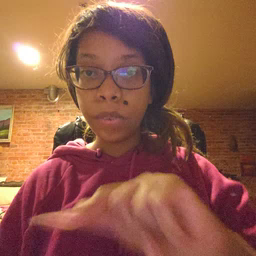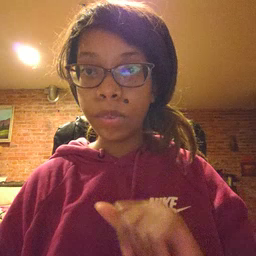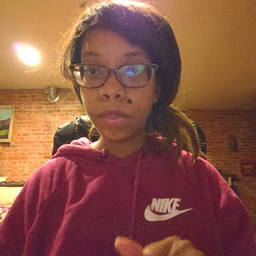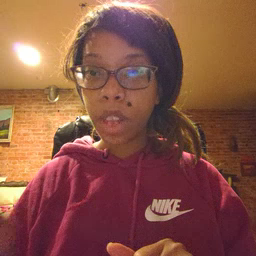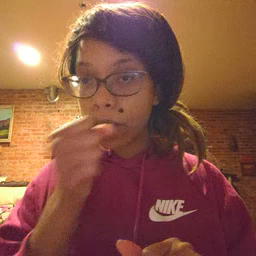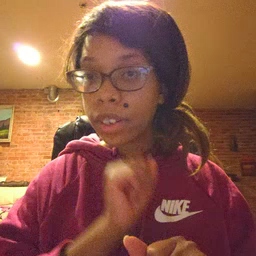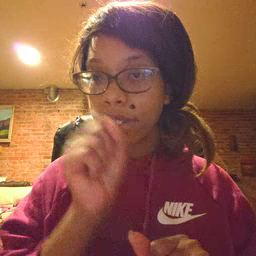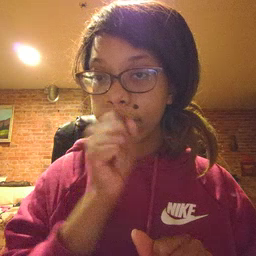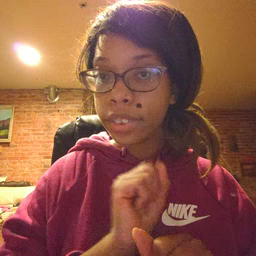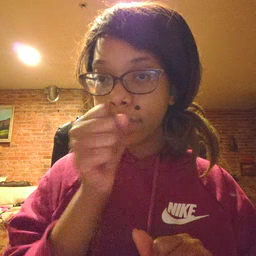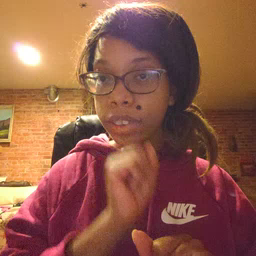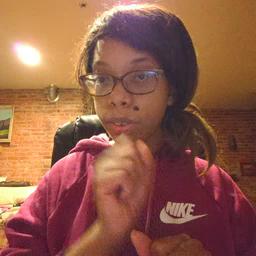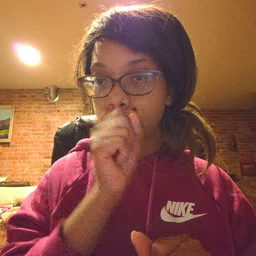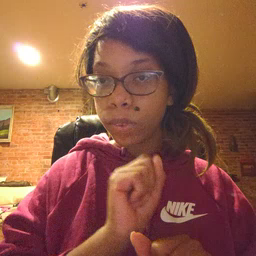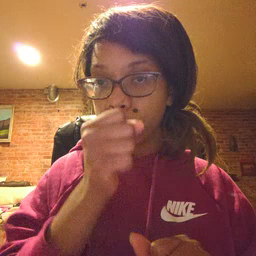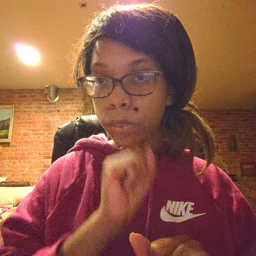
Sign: icecream